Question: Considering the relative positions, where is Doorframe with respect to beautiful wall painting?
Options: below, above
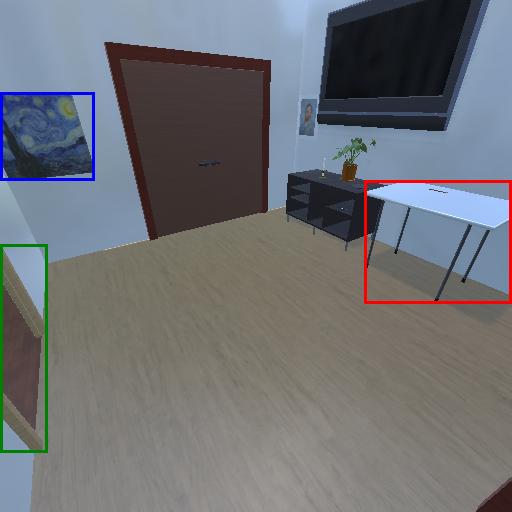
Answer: below